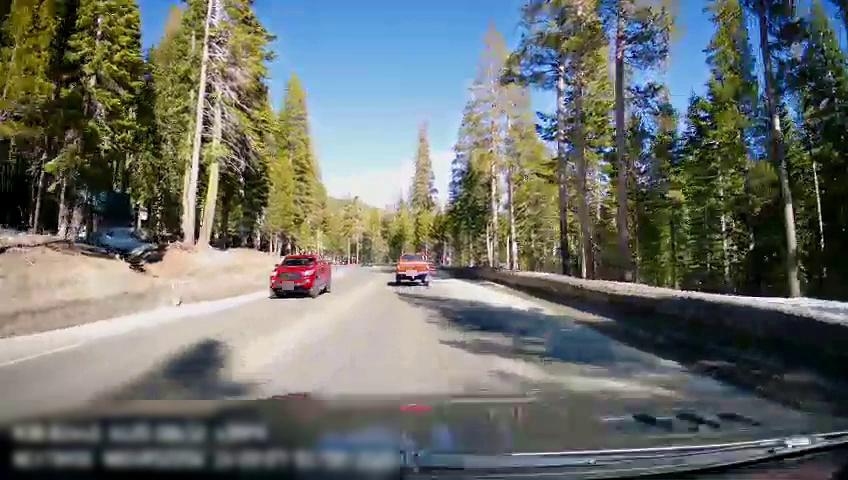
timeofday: Day
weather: Sunny
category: Drivable Space
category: Vehicles | SUV
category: Vehicles | Truck
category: Lanes | Opposite Lane